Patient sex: M
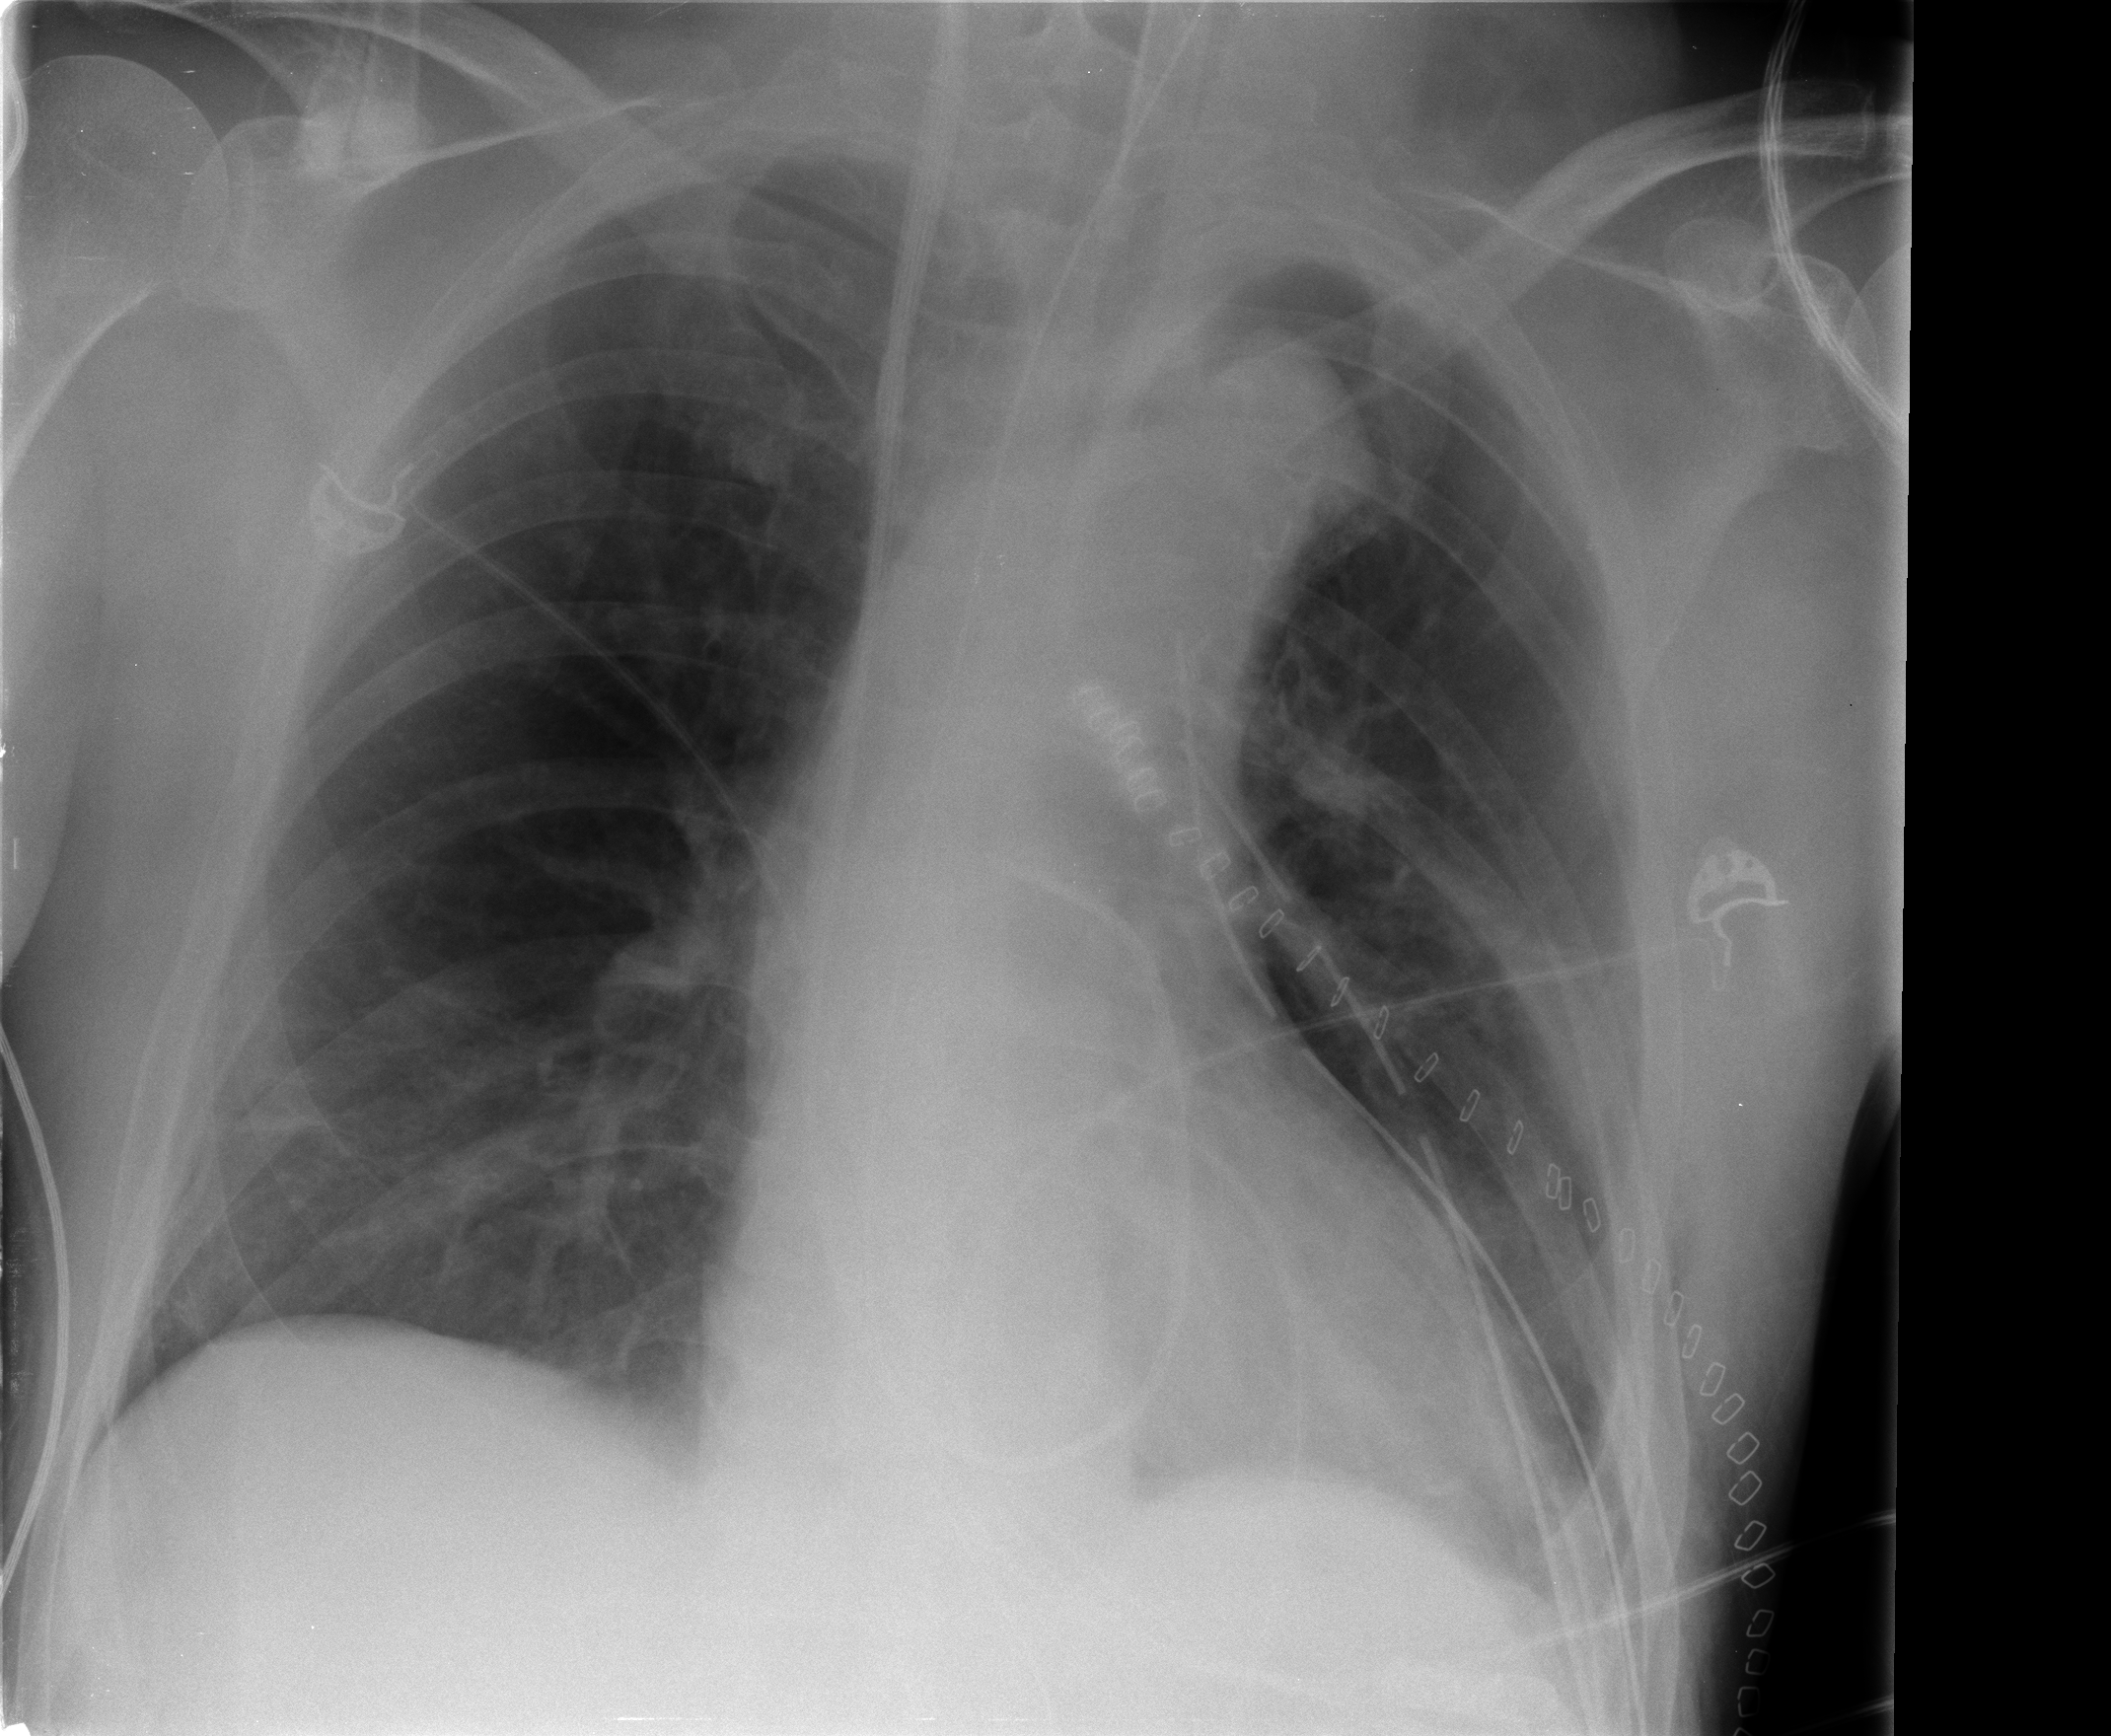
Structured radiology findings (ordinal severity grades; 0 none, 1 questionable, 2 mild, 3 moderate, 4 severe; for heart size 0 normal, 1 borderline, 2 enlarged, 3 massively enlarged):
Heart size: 0
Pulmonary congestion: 0
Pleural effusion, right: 0
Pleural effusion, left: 0
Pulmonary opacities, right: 0
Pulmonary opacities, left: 0
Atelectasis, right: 2
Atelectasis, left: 0